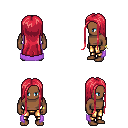
a pixel art fantasy rpg character, male body template, human, dark skin, lavender cape, gold greaves, ruby red extra-long hairstyle, bracelets, four views (front, back, left, right), 2x2 character sprite sheet, small pixel art, hard edges, no anti-aliasing